Field crop: maize
Growth stage: 1
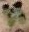
Species: chenopodium